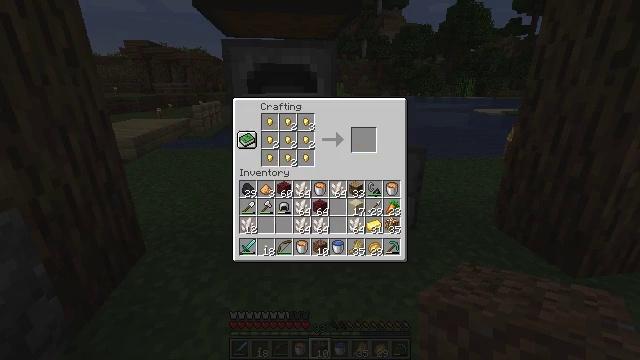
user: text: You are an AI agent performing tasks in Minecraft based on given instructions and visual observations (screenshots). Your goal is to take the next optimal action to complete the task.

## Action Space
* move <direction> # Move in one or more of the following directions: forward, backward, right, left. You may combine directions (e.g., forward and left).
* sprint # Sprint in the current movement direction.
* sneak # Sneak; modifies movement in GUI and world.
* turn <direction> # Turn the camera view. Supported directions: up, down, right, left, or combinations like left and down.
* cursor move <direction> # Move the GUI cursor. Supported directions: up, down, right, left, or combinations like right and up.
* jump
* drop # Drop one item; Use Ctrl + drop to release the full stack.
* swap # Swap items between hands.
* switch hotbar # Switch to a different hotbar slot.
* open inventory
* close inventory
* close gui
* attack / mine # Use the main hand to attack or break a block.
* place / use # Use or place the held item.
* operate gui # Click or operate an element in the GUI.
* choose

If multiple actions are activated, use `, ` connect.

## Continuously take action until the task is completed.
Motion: motion action
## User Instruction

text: Smelt gold to obtain a gold ingot.
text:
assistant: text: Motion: sneak